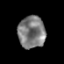
Tissue: prostate
Cell type: Epithelial cells
Senescence score: 0.297
Nuclear area (px): 852
Mean DAPI intensity: 124.689